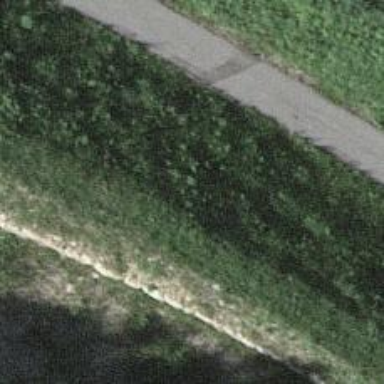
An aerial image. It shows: Embankment created as man-made structure.